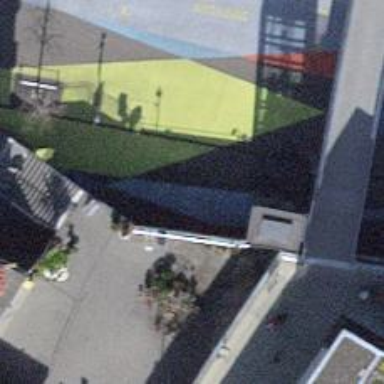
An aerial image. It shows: Entrance to multi-storey parking facility.